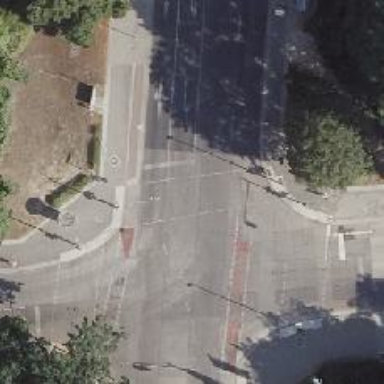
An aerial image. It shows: Traffic signals at road crossing.